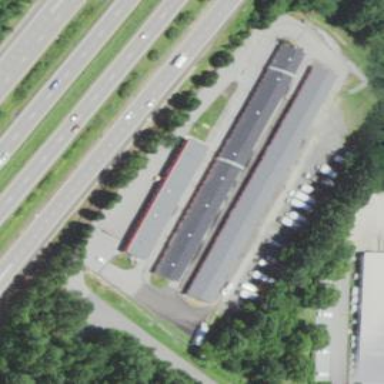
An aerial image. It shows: Storage rental shop branded as Public Storage.